Question: that's my df (almost 100,000 rows and 10 ID values)
'''
Date.time P ID
1 2013-07-03 12:10:00 1114.3 J9335
2 2013-07-03 12:20:00 1114.5 K0904
3 2013-07-03 12:30:00 1114.3 K0904
4 2013-07-03 12:40:00 1114.1 K1136
5 2013-07-03 12:50:00 1114.1 K1148
............
'''
With ggplot I create this graph:
'''
ggplot(df) + geom_line(aes(Date.time, P, group=ID, colour=ID)
'''

No problem with this graph. But at the moment that I have to print it also in b/w, the separation in colors is not a smart choice.
I try to group the ID with the line type but the result is not so exiting.
So my idea is to add a different symbol at the beginning and at the end of every line: so the different IDs can be identified also in a b/w paper.
I add the lines:
'''
geom_point(data=df, aes(x=min(Date.time), y=P, shape=ID))+
geom_point(data=df, aes(x=max(Date.time), y=P, shape=ID))
'''
But an error occur..
Any suggestions?
Given that every line is composed by around 5000 or 10000 values it's impossible to plot the values as different characters. A solution could be to plot the lines and then plot the point as different symbol for every ID divided into breaks (for example one character every 500 values). Is it possible to do that?
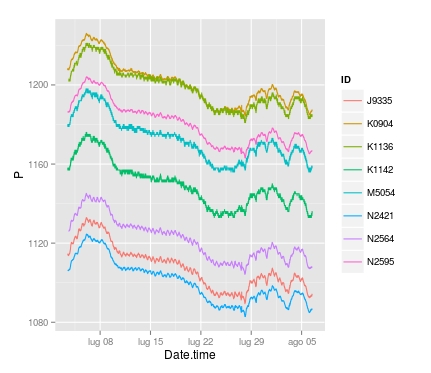
Answer: What about adding the 'geom_point's using a 'subset' of you data with only the min-max time values?
'''
# some data
df <- data.frame(
ID = rep(c("a", "b"), each = 4),
Date.time = rep(seq(Sys.time(), by = "hour", length.out = 4), 2),
P = sample(1:10, 8))
df
# create a subset with min and max time values
# if min(x) and max(x) is the same for each ID:
df_minmax <- subset(x= df, subset = Date.time == min(Date.time) | Date.time == max(Date.time))
# if min(x) and max(x) may differ between ID,
# calculate min and max values *per* ID
# Here I use ddply, but several other aggregating functions in base R will do as well.
library(plyr)
df_minmax <- ddply(.data = df, .variables = .(ID), subset,
Date.time == min(Date.time) | Date.time == max(Date.time))
gg <- ggplot(data = df, aes(x = Date.time, y = P)) +
geom_line(aes(group = ID, colour = ID)) +
geom_point(data = df_minmax, aes(shape = ID))
gg
'''
If you wish to have some control over your 'shape's, you may have a look at '?scale_shape_discrete' (with <URL>.
For each ID, add a shape to the line at some interval.
'''
# create a slightly larger data set
df <- data.frame(
ID = rep(c("a", "b"), each = 100),
Date.time = rep(seq(Sys.time(), by = "day", length.out = 100), 2),
P = c(sample(1:10, 100, replace = TRUE), sample(11:20, 100, replace = TRUE)))
# for each ID:
# create a time sequence from min(time) to max(time), by some time step
# e.g. a week
df_gap <- ddply(.data = df, .variables = .(ID), summarize,
Date.time =
seq(from = min(Date.time), to = max(Date.time), by = "week"))
# add P from df to df_gap
df_gap <- merge(x = df_gap, y = df)
gg <- ggplot(data = df, aes(x = Date.time, y = P)) +
geom_line(aes(group = ID, colour = ID)) +
geom_point(data = df_gap, aes(shape = ID)) +
# if your gaps are not a multiple of the length of the data
# you may wish to add the max points as well
geom_point(data = df_minmax, aes(shape = ID))
gg
'''